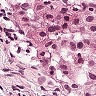
Metastatic tissue present: yes